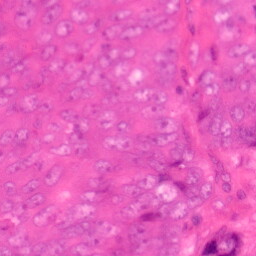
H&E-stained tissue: Colon